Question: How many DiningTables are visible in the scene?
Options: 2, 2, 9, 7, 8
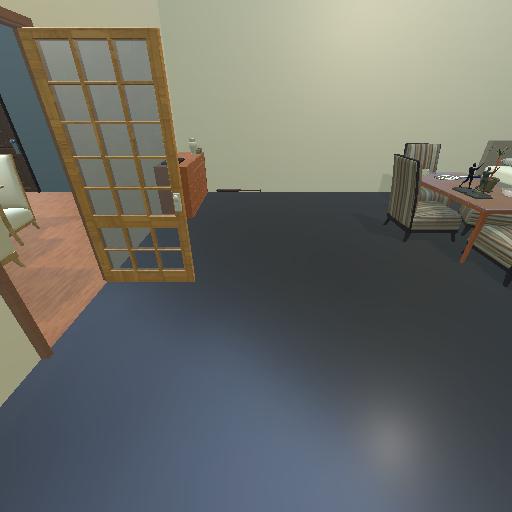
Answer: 2